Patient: sex F, age 32
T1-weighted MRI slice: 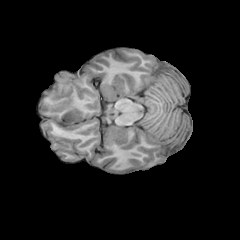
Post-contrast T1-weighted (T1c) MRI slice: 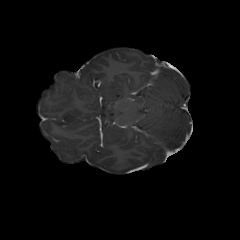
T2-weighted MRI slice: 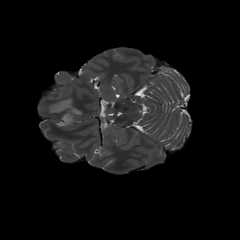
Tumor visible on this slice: yes
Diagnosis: Astrocytoma, IDH-mutant
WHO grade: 3